Question: I'm using Paypal-adaptivepayments-sdk gem, implemented the paypal transactions using ruby on rails. but didn't find any option to set my application logo or name on paypal page? Is there any way to set that?

by default, It is setting the application name as Mr.Magorium's Wonder emporum. How do i change it?
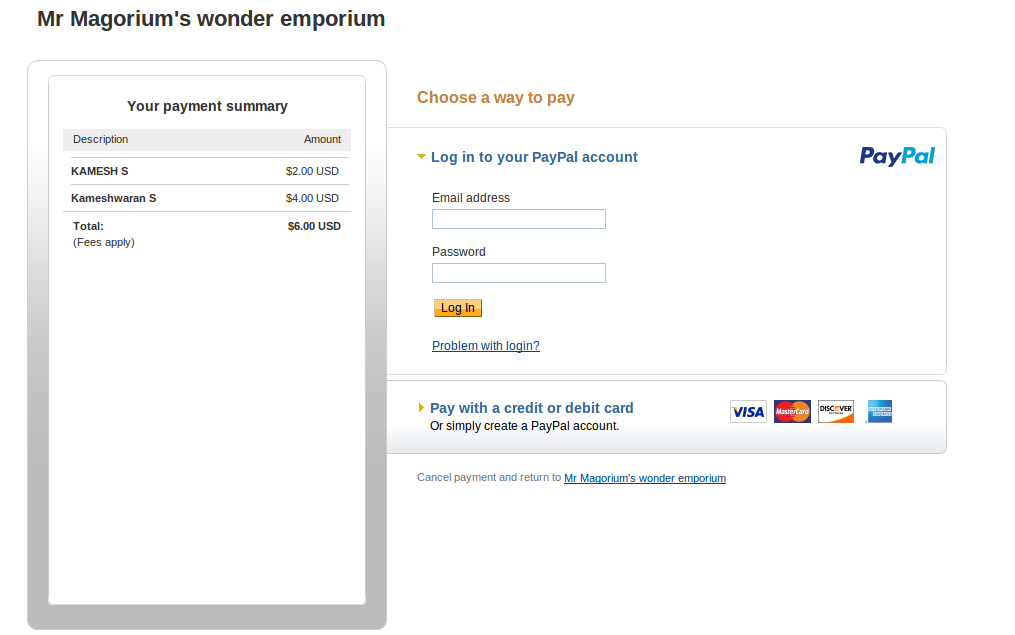
Answer: Actually, We can't put our merchant name in Sandbox mode. Whenever mode is set to production, based on the App-ID, it will automatically sets the name and logo which we have given for our Application in paypal developer login.